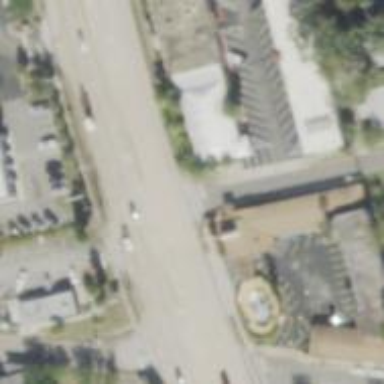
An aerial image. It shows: Building that is motel.